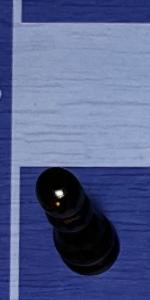
Label: Pawn_Black